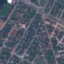
Land use / land cover class: Residential